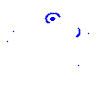
Particle: pion